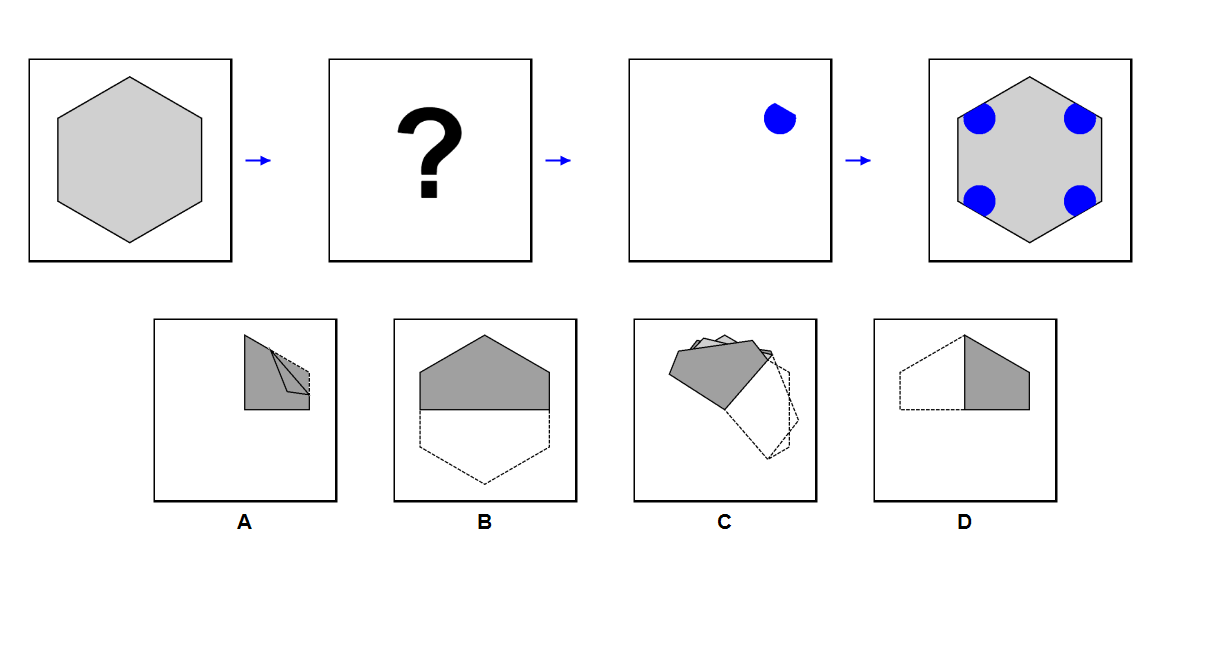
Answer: C